Question: I'm using linq to entities (C# Winforms) and my database has the following structure:

Fist of all, I insert new record on table 'creditos' since all tables need to know the PK of this table. I use a method with something like this
'''
Credito cred = new Credito();
cred.Producto = credito.producto;
cred.Cantidad = credito.monto_prestamo;
cred.TasaInteres = credito.tasa_interes;
'''
and then
'''
context.creditos.AddObject(cred);
context.SaveChanges();
//Get the ID of the inserted record
credito.idCredito = cred.IDCredito;
'''
With the obtained PK of table 'creditos', I insert this as a FK in the other tables using similar methods. So the question here is: how do I make a rollback if one of the insertions fails? Suppose I have already inserted records in two tables but it fails to insert in the third one, how do I delete all changes?
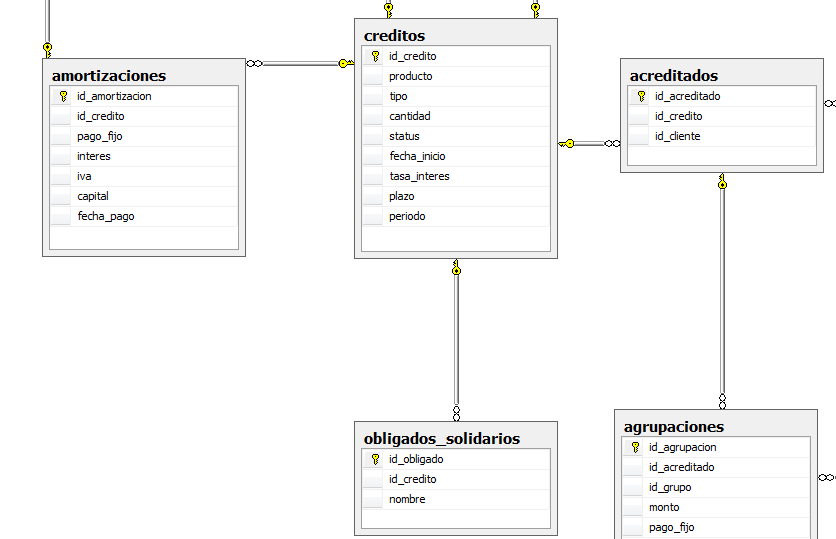
Answer: You can wrap all your database operations in a transaction. If anything 'happens', you simply don't commit the transaction and everything will be rolled back. Entity Framework database operations will participate in the transaction and are not committed until you call the transaction's commit method.
Alternatively, if you have your entities mapped correctly then you can specify the relationship in code and the framework will resolve the foreign keys for you. This means that you can write
'''
cred.Persons.Add(person);
cred.Addresses.Add(address);
'''
The framework understands that these object relationships map to database relationships, which involve mapped foreign keys. The dependency will be inserted first (in your case, the 'creditos' table), then identity value will be retrieved, and then the related tables will be updated using that relationship.
You can do this all in a single 'SaveChanges' call.